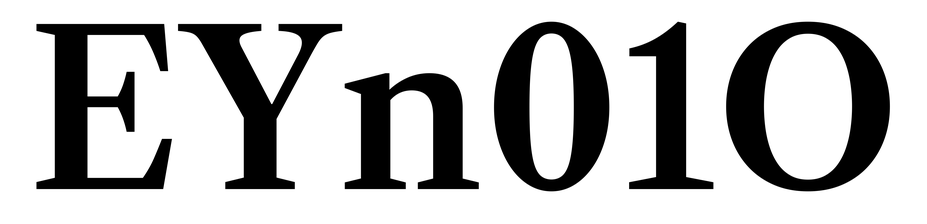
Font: LibreCaslonText_SemiBold